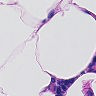
Metastatic tissue present: no